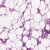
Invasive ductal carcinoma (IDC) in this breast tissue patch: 0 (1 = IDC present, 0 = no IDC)